Question: I found this statement in the help of a project that I want to import it named "storm-
election"
This is a simple demo app based on the storm-starter project. <URL>.
So, I imported storm-starter project successfully. How can I import storm-election project?
Can I import a project on another imported project ?

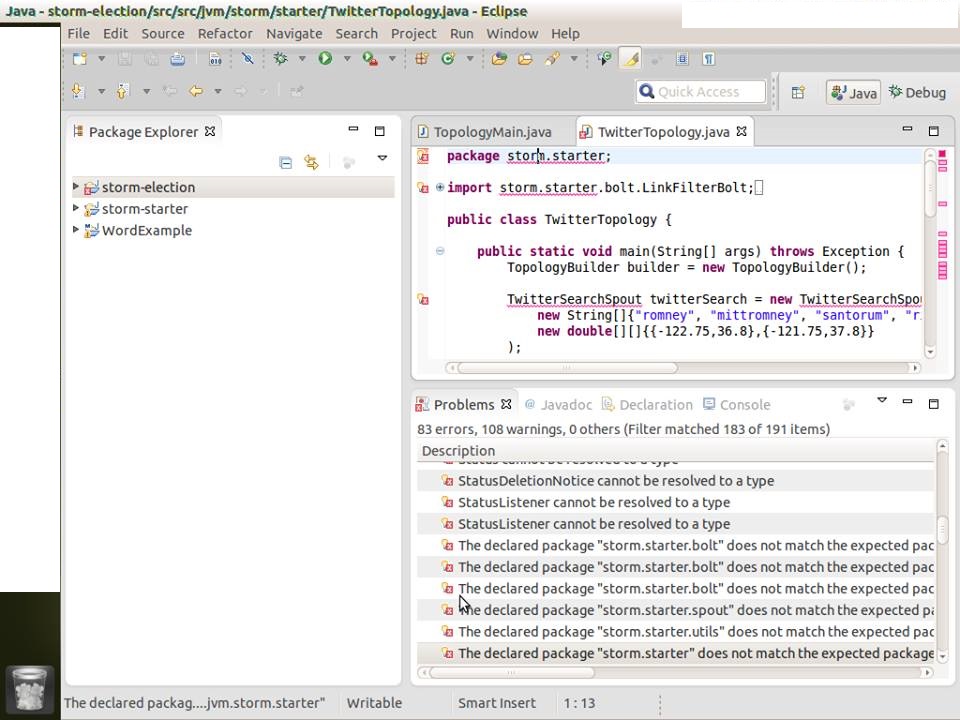
Answer: You cannot create a project under any project, like you create folder(s) under folder, folder(s) under project, file(s) under project and file(s) under folder.
All projects in a workspace are siblings no child and parent relationship exists between projects.
I am not able to see project in the link provided, but you can import this project in the same way as you imported project.